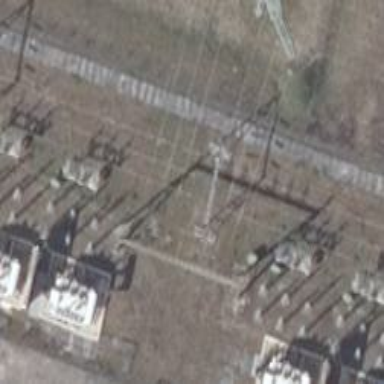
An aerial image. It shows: Power line carrying busbar.